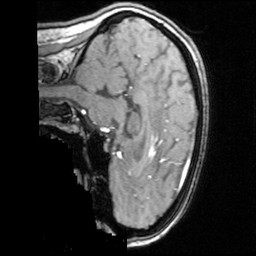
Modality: angio
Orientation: sagittal
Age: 29
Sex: female
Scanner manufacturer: siemens
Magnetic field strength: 3 T
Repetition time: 0.025 s
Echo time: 0.00334 s